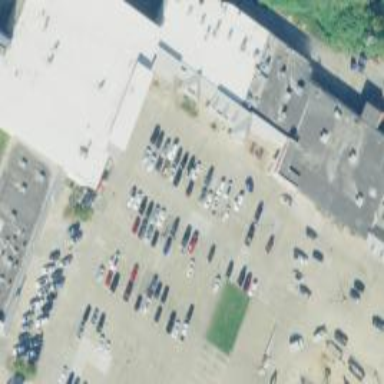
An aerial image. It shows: Mall building.